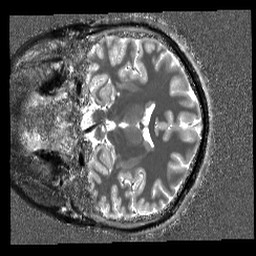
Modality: T1w
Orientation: coronal